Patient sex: F
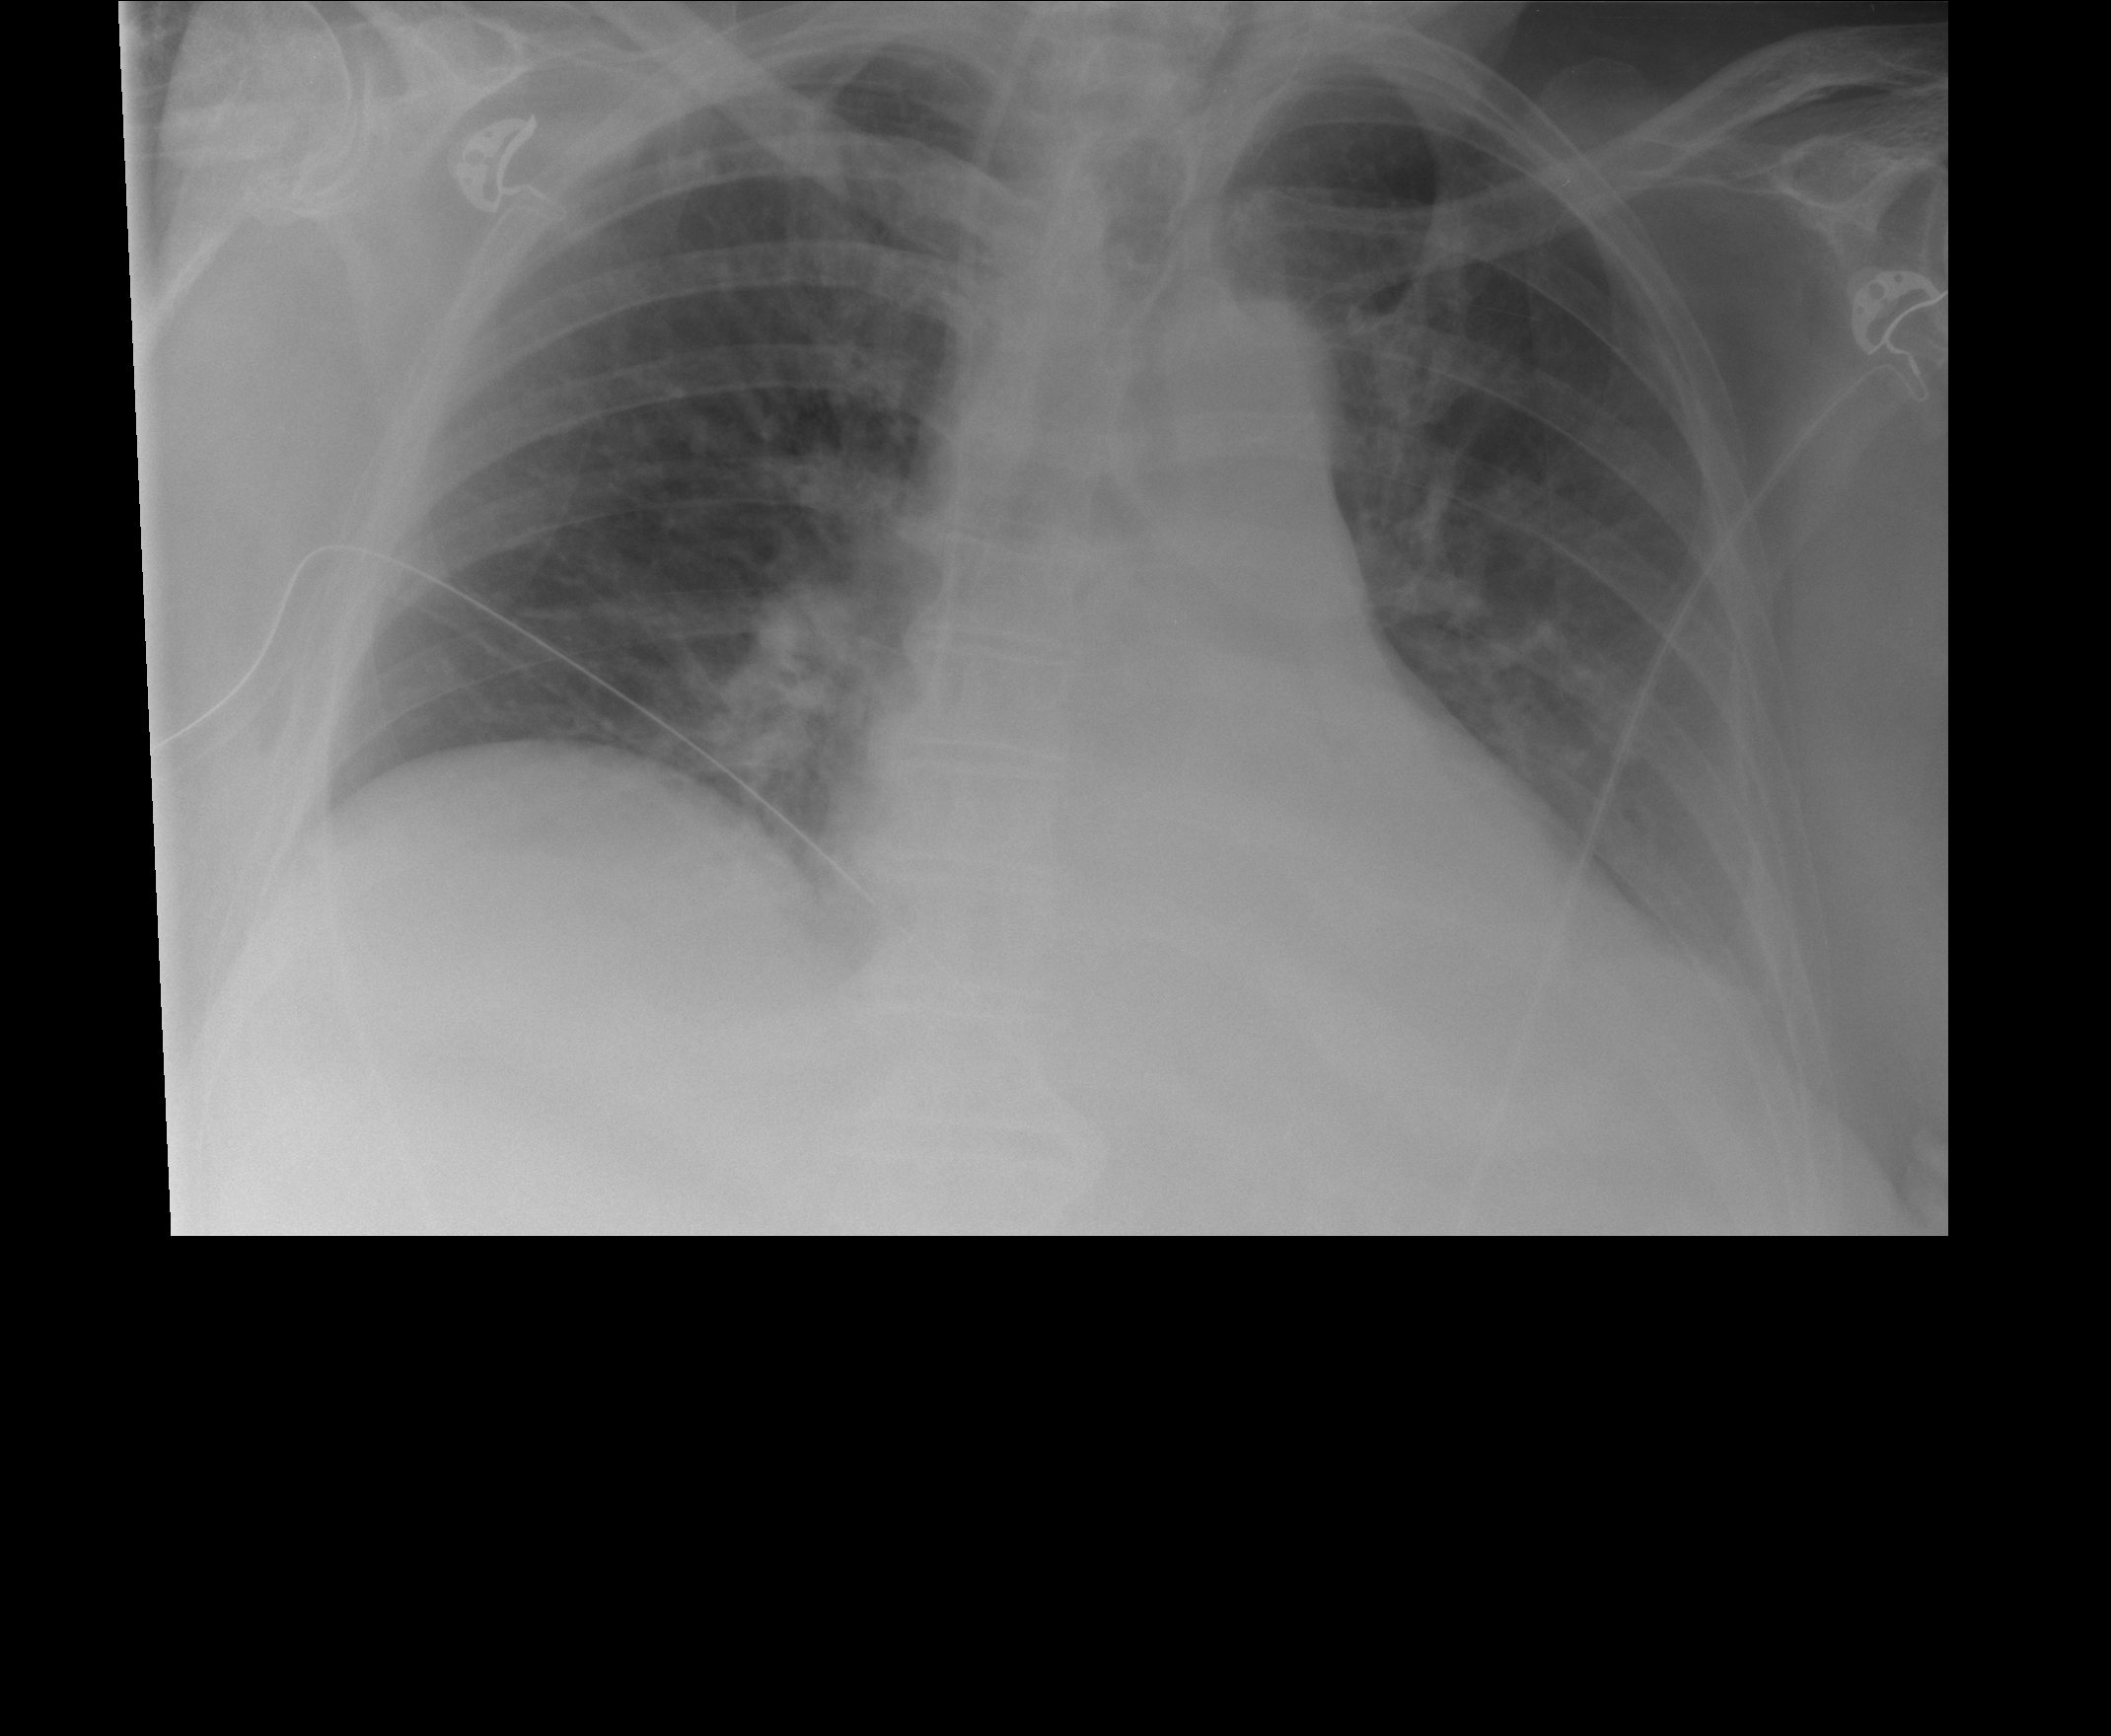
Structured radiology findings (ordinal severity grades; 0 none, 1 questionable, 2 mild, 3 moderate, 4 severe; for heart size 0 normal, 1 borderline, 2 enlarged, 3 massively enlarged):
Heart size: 0
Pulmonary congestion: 2
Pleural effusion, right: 0
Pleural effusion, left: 2
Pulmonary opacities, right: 0
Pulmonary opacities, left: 0
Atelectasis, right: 0
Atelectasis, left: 1